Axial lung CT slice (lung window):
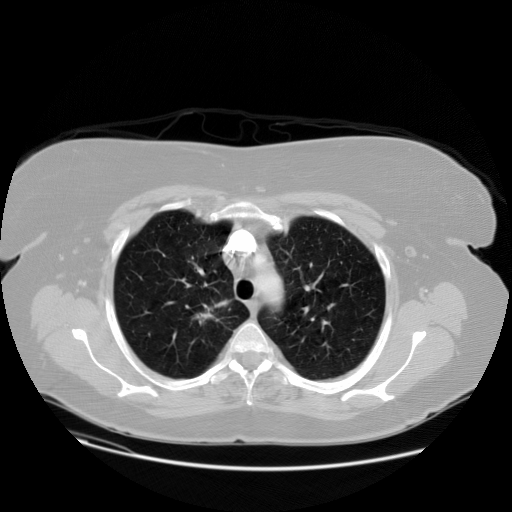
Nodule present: no